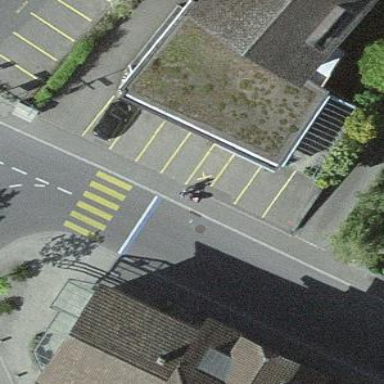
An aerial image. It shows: Street-side parking area with asphalt surface.